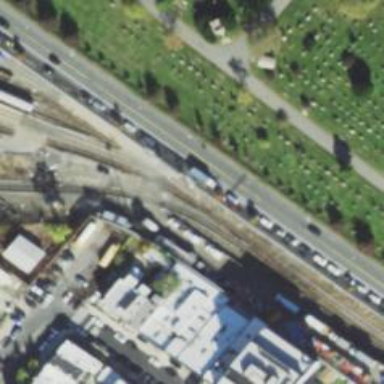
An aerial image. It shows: Yard area with electrified rail on top.